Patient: sex M, age 76
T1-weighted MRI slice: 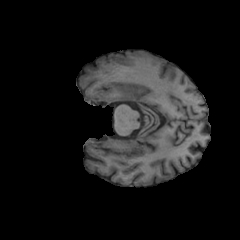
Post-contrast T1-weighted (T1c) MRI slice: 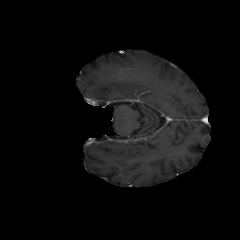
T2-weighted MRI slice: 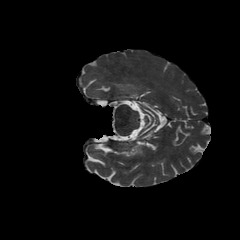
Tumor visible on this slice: yes
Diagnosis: Glioblastoma, IDH-wildtype
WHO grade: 4